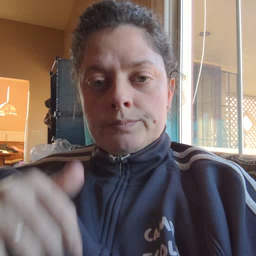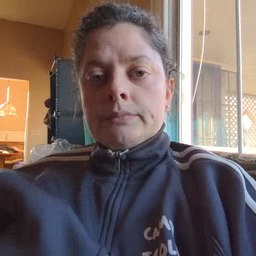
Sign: dance